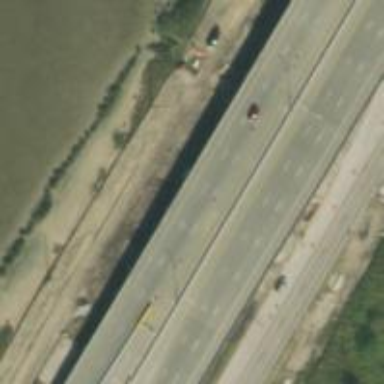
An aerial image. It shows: Bridge.